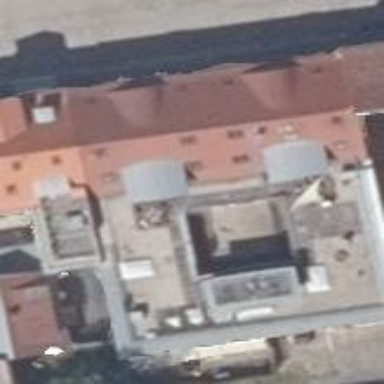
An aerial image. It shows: Historic residential building with baroque architecture. The gabled roof is covered with red roof tiles. The exterior of the building is beige in color.